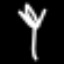
Label: palm tree